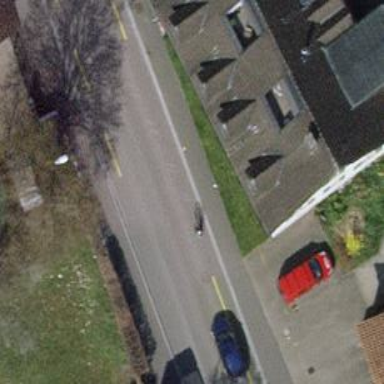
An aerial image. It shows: Gabled building with red roof.